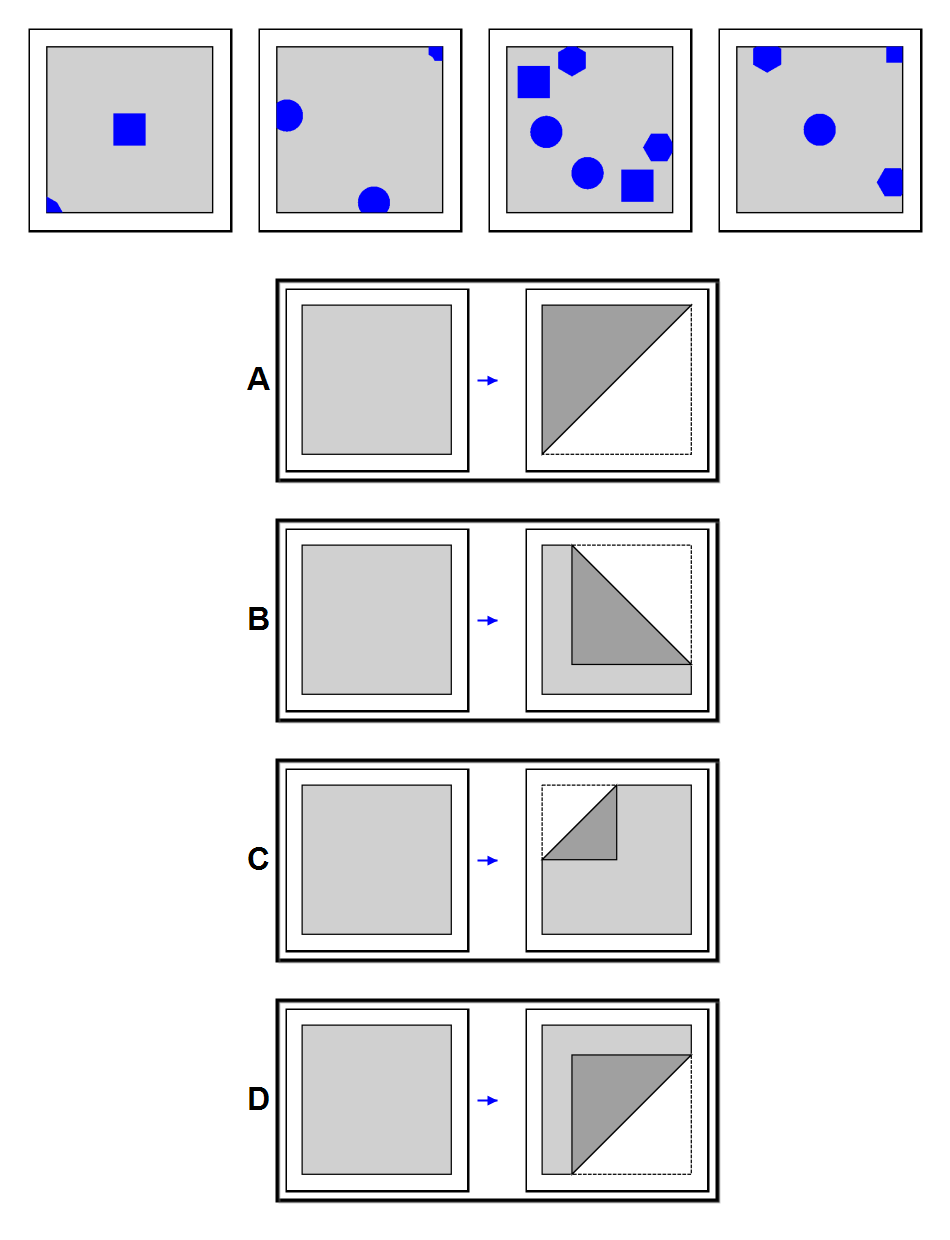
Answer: A